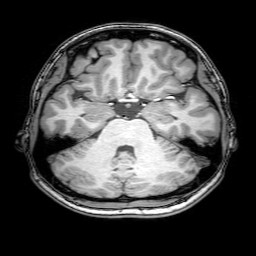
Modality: T1w
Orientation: coronal
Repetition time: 0.00828 s
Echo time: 0.00388 s